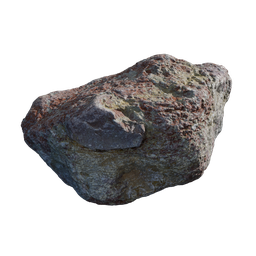
Label: nature